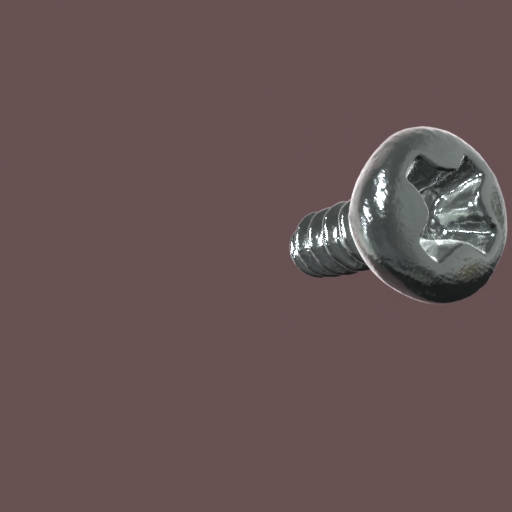
Label: screw